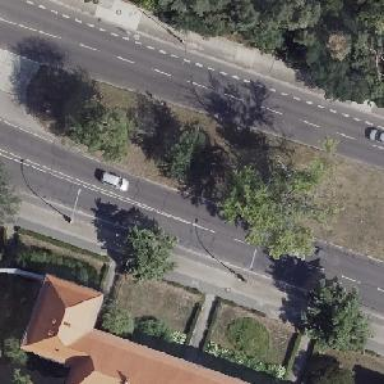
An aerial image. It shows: Secondary road with asphalt surface and cycle track on the right.